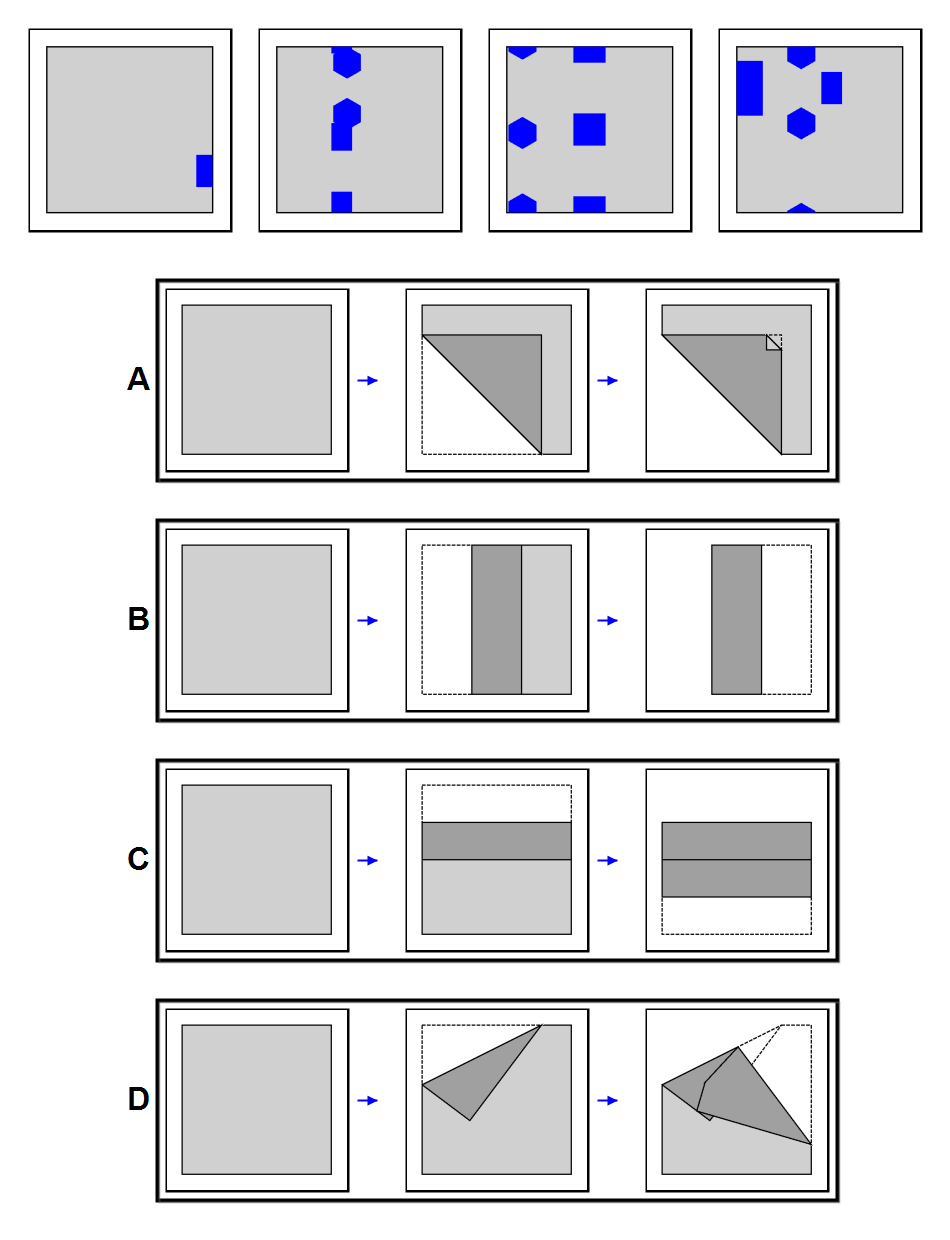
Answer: C